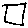
Label: square